Question: I have a file data.txt containing following lines :

I would like to extract the lines of this file into a list of lists, each line is a list that will be contained within ListOfLines wich is a list of lists.
When there is no data on some cell I just want it to be -1.
I have tried this so far :
'''
from random import randint
ListOfLines=[]
with open("C:\data.txt",'r') as file:
data = file.readlines()
for line in data :
y = line.split()
ListOfLines.append(y)
with open("C:\output.txt",'a') as output:
for x in range(0, 120):
# 'item' represente une ligne
for item in ListOfLines :
item[2] = randint(1, 1000)
for elem in item :
output.write(str(elem))
output.write(' ')
output.write('
')
output.write('-------------------------------------
')
'''
How can I improve my program to contain less code and be faster ?
Thank you in advance :)
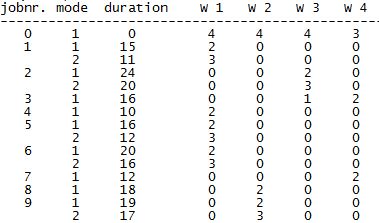
Answer: Well, sharing your sample data in an image don't make easy to working with it. Like this I don't even bother and I assume others do the same.
However, 'data = file.readlines()' forces the content of the file into a list first, and then you iterate through that list. You could do that instantly with 'for line in file:'. That improves it a little.
You haven't mentioned what you want with the otput part which seems quite messy.